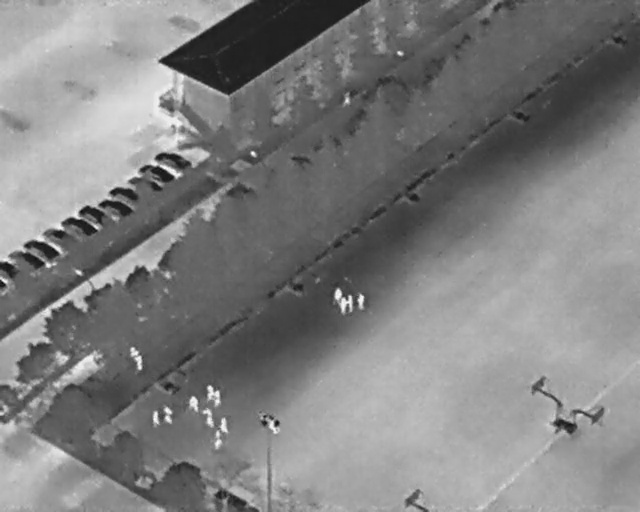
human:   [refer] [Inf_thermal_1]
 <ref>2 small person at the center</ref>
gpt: <box>[[53, 58, 56, 59, 2], [51, 56, 53, 58, 2]]</box>